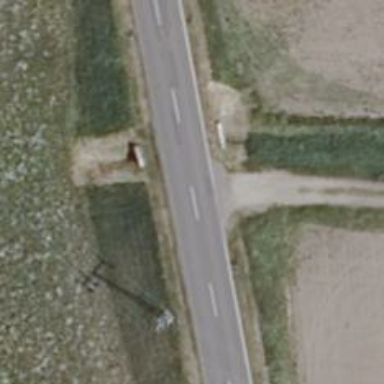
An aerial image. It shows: Tertiary road with asphalt surface.